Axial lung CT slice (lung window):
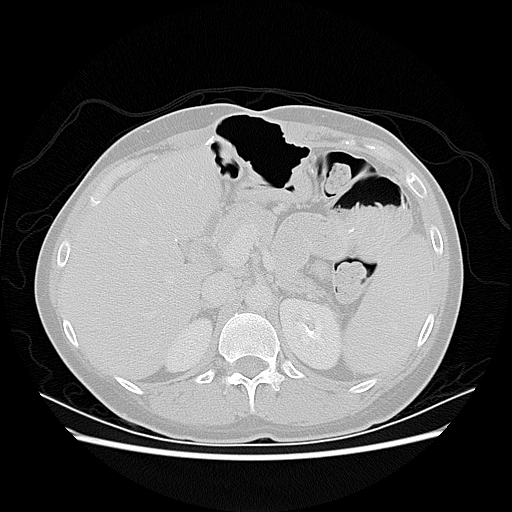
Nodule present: no